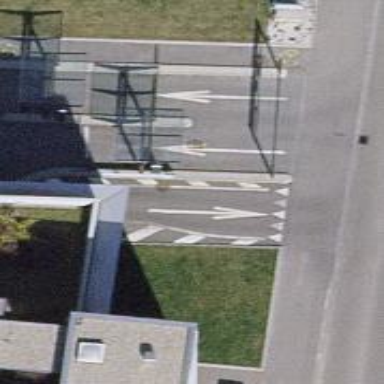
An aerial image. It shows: Parking entrance.